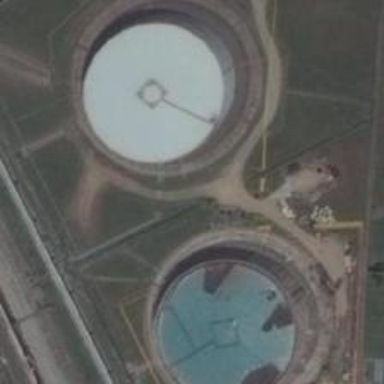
Some irregular lanes skirts two buildings .